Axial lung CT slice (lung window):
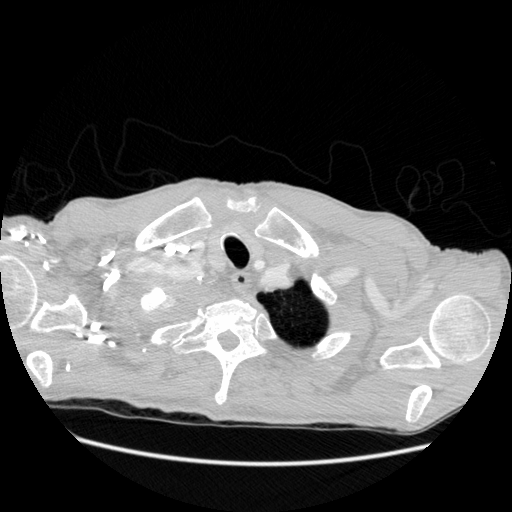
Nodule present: no